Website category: university
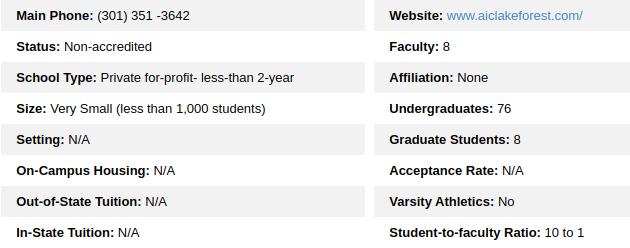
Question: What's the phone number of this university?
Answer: (301) 351 -3642

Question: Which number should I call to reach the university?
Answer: (301) 351 -3642

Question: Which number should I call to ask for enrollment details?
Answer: (301) 351 -3642

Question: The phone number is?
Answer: (301) 351 -3642

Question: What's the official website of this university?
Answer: www.aiclakeforest.com/

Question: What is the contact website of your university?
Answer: www.aiclakeforest.com/

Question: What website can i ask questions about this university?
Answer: www.aiclakeforest.com/

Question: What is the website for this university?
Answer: www.aiclakeforest.com/

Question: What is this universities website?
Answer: www.aiclakeforest.com/

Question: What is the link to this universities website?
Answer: www.aiclakeforest.com/

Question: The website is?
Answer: www.aiclakeforest.com/

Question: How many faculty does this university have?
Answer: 8

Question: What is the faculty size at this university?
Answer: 8

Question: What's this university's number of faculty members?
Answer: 8

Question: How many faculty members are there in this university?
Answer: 8

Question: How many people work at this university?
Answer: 8

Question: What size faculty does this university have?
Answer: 8

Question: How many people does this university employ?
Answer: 8

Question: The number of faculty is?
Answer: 8

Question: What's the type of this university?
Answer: Private for-profit- less-than 2-year

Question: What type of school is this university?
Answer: Private for-profit- less-than 2-year

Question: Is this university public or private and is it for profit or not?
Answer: Private for-profit- less-than 2-year

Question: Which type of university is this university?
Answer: Private for-profit- less-than 2-year

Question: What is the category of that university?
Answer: Private for-profit- less-than 2-year

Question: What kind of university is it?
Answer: Private for-profit- less-than 2-year

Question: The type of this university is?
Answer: Private for-profit- less-than 2-year

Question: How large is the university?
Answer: Very Small (less than 1,000 students)

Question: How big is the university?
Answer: Very Small (less than 1,000 students)

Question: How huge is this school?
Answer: Very Small (less than 1,000 students)

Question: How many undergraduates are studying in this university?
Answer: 76

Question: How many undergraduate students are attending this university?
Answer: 76

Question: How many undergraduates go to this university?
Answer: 76

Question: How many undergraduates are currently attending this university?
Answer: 76

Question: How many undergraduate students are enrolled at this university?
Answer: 76

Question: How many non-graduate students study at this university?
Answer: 76

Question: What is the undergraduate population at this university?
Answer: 76

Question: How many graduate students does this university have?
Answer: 8

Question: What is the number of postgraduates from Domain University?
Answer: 8

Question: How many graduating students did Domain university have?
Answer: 8

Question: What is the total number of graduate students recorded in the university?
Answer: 8

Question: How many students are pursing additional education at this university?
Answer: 8

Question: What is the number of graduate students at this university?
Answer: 8

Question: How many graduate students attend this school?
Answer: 8

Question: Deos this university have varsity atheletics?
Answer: No

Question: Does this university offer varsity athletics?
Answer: No

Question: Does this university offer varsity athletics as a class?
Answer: No

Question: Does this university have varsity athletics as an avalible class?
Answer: No

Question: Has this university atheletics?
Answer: No

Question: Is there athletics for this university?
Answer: No

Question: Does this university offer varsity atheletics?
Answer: No

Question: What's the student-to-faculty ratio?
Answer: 10 to 1

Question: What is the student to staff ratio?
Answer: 10 to 1

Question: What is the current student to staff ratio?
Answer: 10 to 1

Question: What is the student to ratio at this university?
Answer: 10 to 1

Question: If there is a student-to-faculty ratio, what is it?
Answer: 10 to 1

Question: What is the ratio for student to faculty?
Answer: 10 to 1

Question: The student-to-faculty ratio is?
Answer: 10 to 1